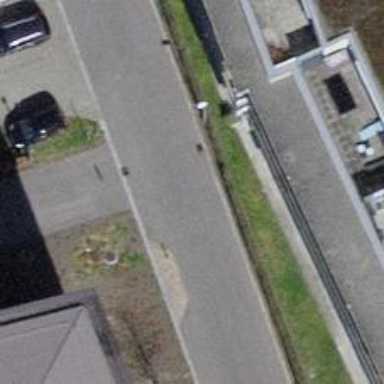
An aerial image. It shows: Footway.